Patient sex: M
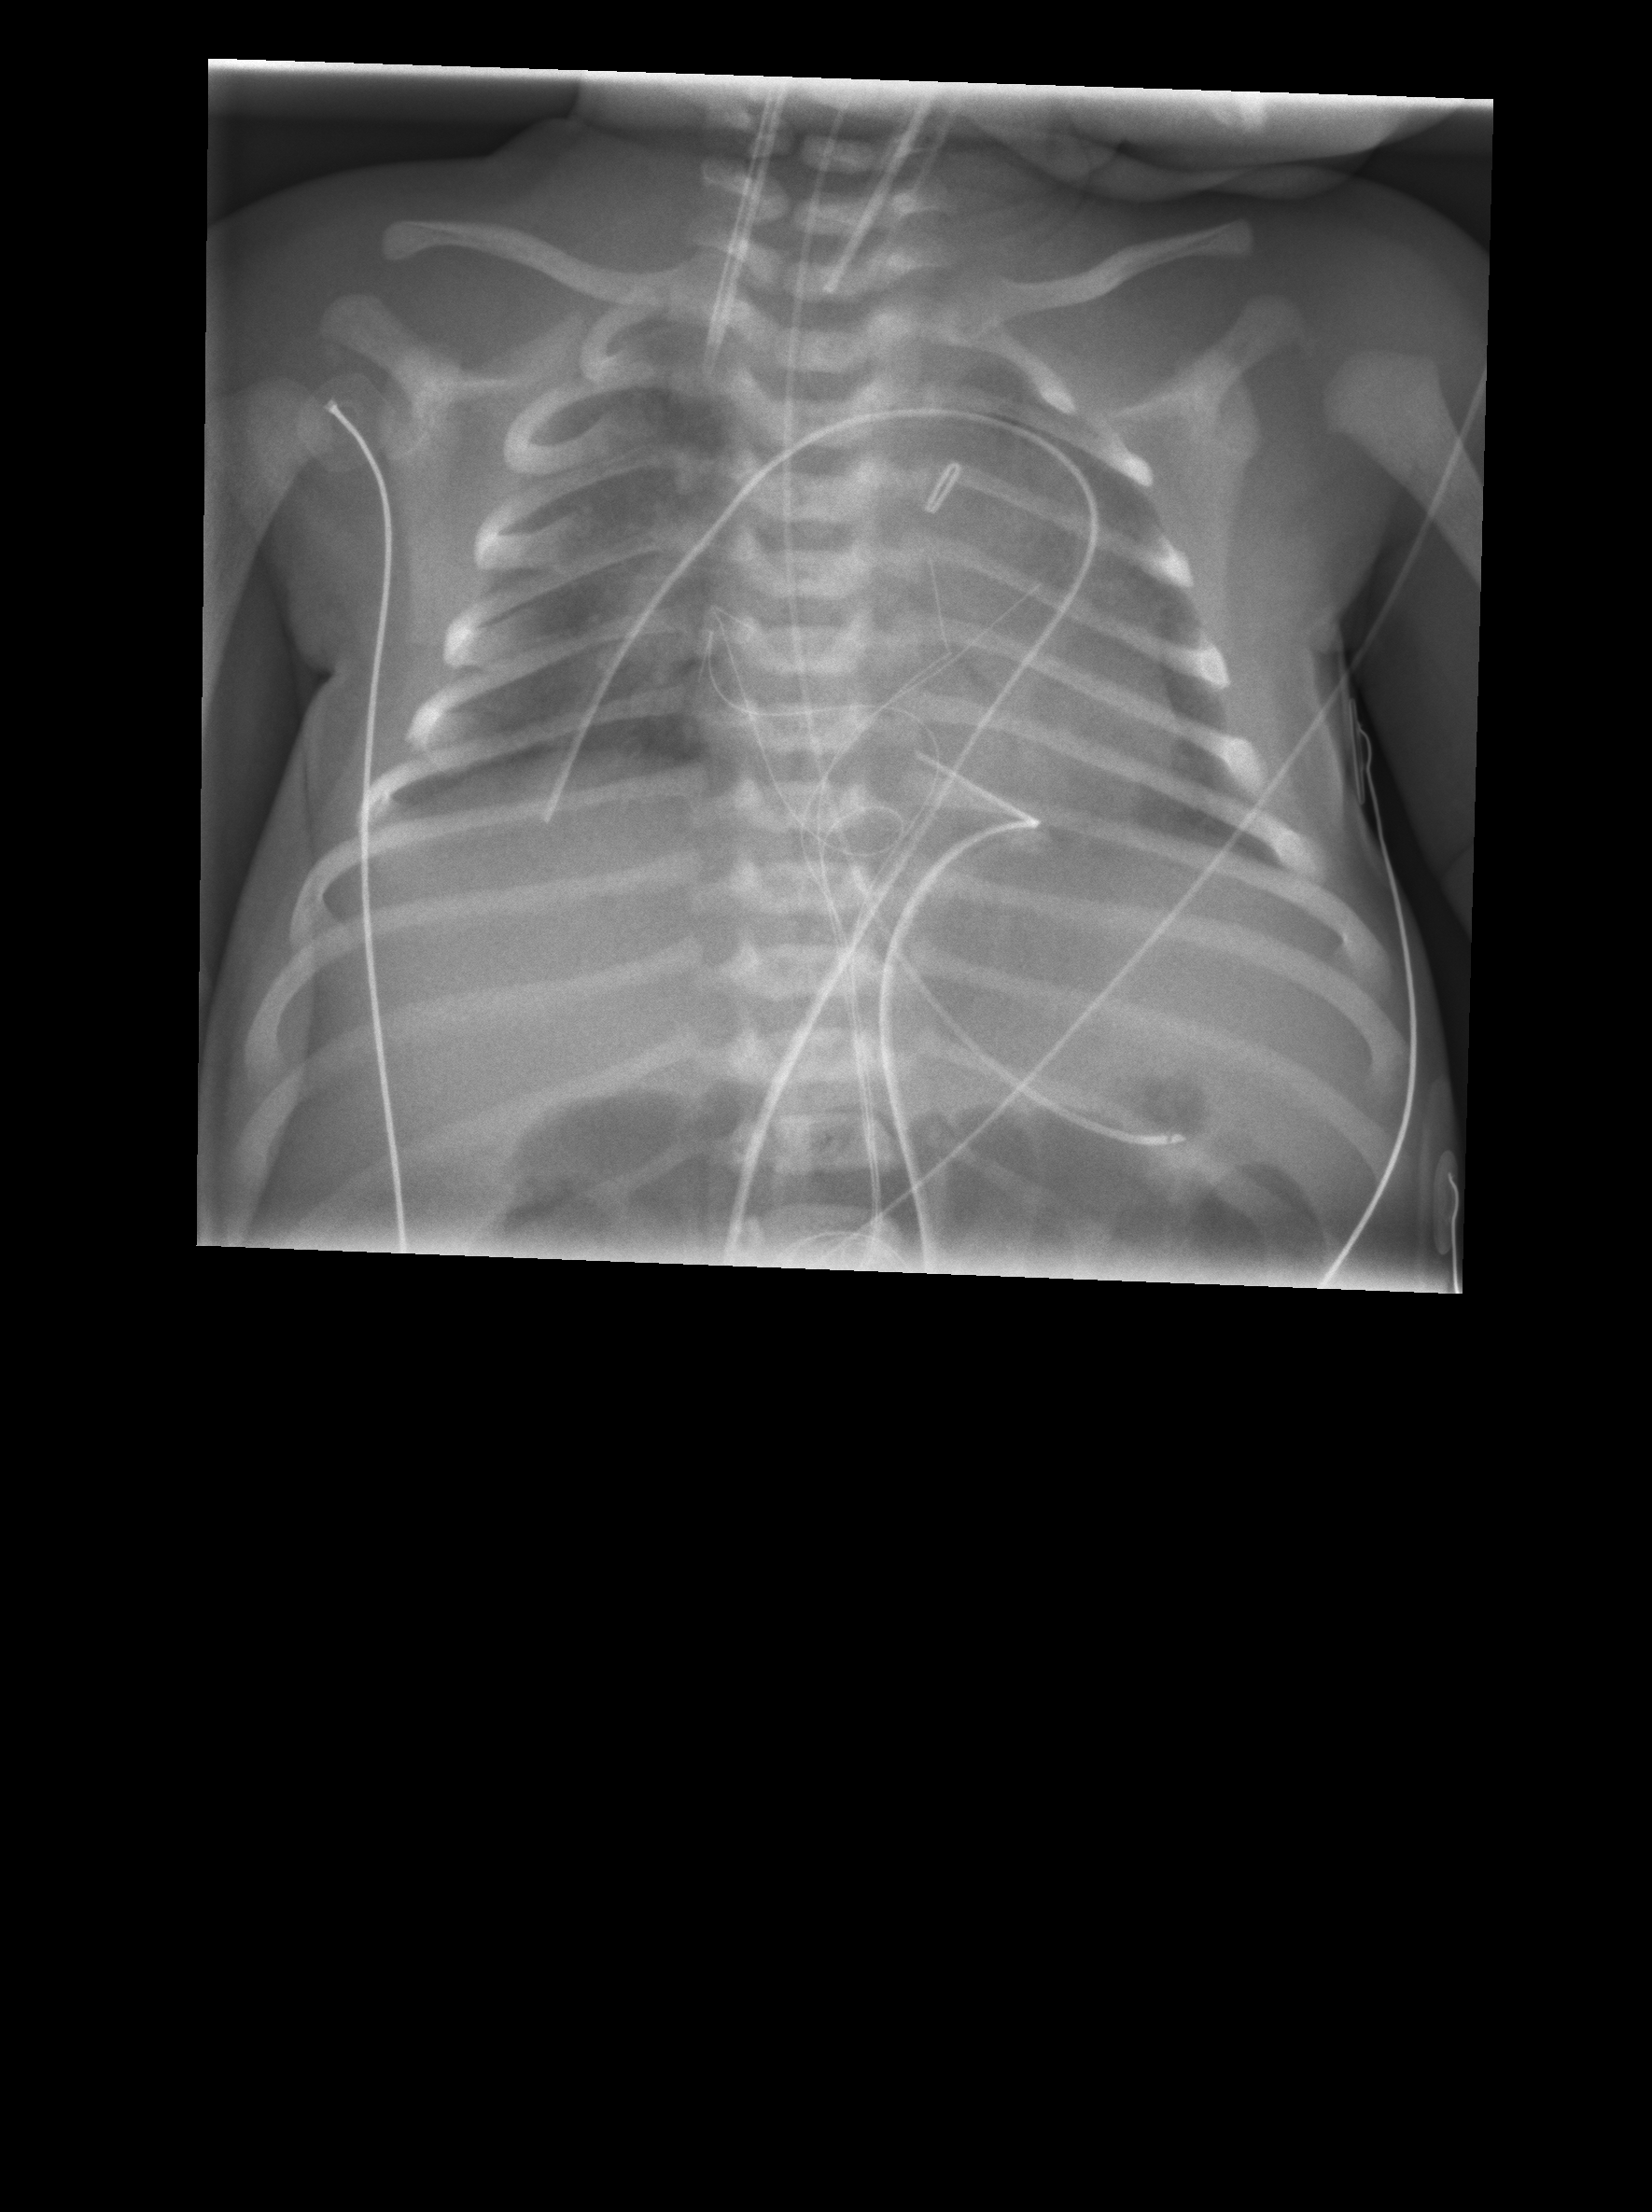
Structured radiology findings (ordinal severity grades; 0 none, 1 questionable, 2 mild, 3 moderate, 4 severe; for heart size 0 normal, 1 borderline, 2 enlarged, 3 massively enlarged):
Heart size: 2
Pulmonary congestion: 1
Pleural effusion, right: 0
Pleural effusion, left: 0
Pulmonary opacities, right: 0
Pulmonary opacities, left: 0
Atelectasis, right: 0
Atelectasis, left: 0